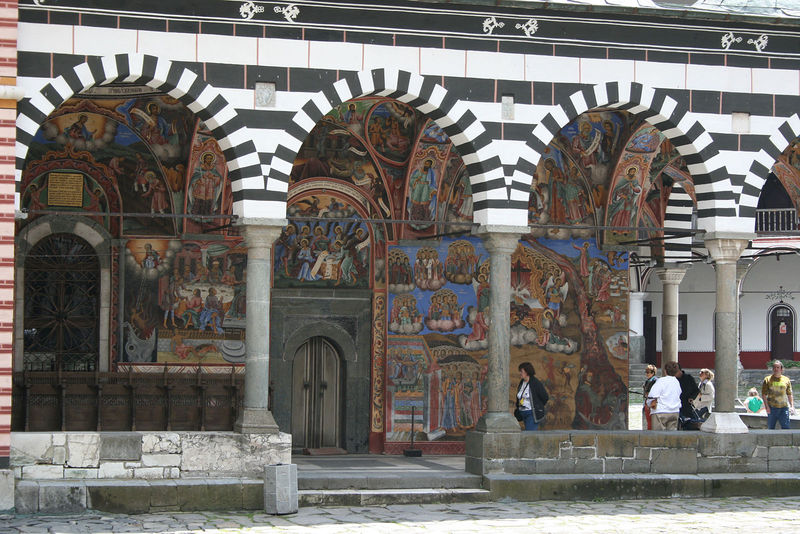
Titel: Rila-Kloster
Institution: Bulgarien, Rilagebirge
Schlagwörter: blau, menschen, bunt, fenster, säule, säulen, tisch, tür, haus, wolke, architektur, sockel, steine, kirche, bogen, fassade, mauer, rundbogen, wandgemälde, wandmalerei, stufe, stufen, foto, fotografie, photographie, bögen, eingang, loggia, schwarz weiss, arkaden, photo, portal, fisch, rundbögen, fresken, schriftrolle, heilige, abendmahl, wal, italia, touristen, giraffe, heiige, wolke$